Field crop: tomato
Growth stage: 1
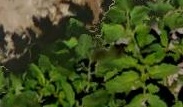
Species: tomato